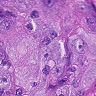
Metastatic tissue present: yes